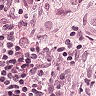
Metastatic tissue present: yes